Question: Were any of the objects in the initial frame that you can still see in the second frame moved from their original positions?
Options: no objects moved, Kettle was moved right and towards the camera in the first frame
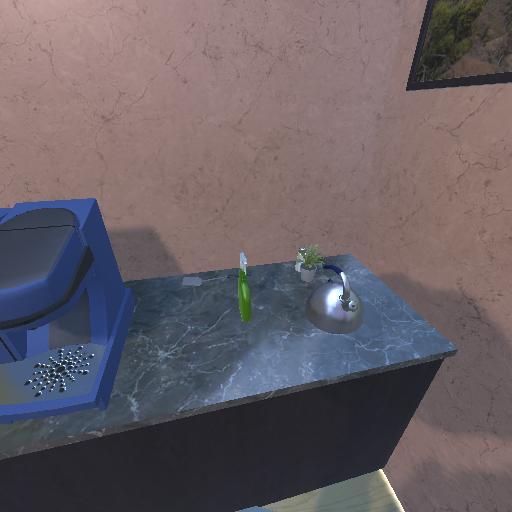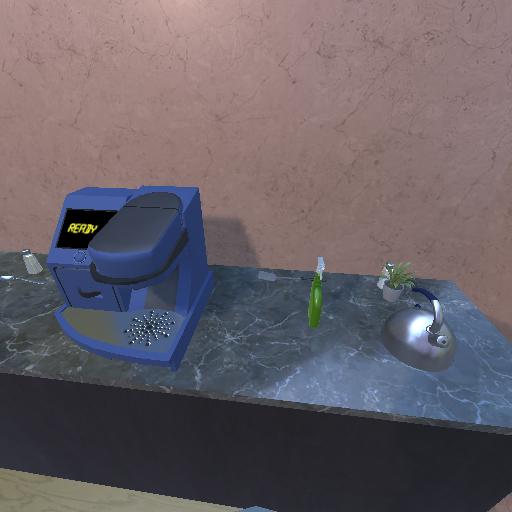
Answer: no objects moved